Question: I have an ASP NET App that hosts a WCF Data Service which allows access to an Entity Data Model built from a database.
I already configured SQL Serer 2012 Express to accept remote connections, added a login NT AUTHORITY\Servicio de red (Network Service) with default schema as dbo, granted permission to this Servicio de red to select, insert, update, delete to the tables I'm trying to access from an application.
Configured the service to use verbose errors, and this is what I got when trying to run an aspplication that uses the Data Service:

Basically, it says that the login failed for IIS APPPOOL\DefaultAppPool.
What else do I have to do?
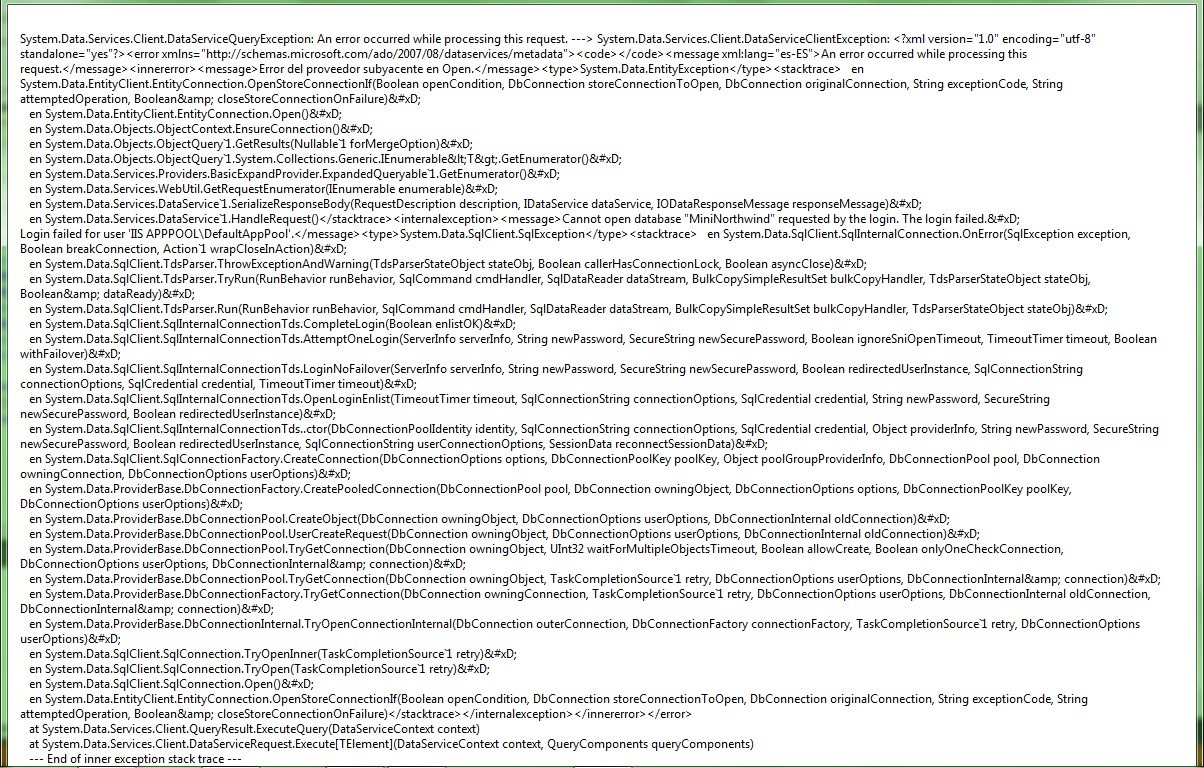
Answer: I solved it using NetworkService in IIS for DefaultAppPool